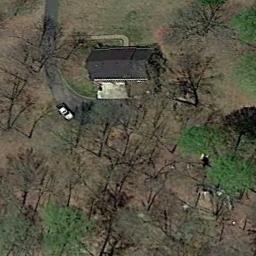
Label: sparse_residential